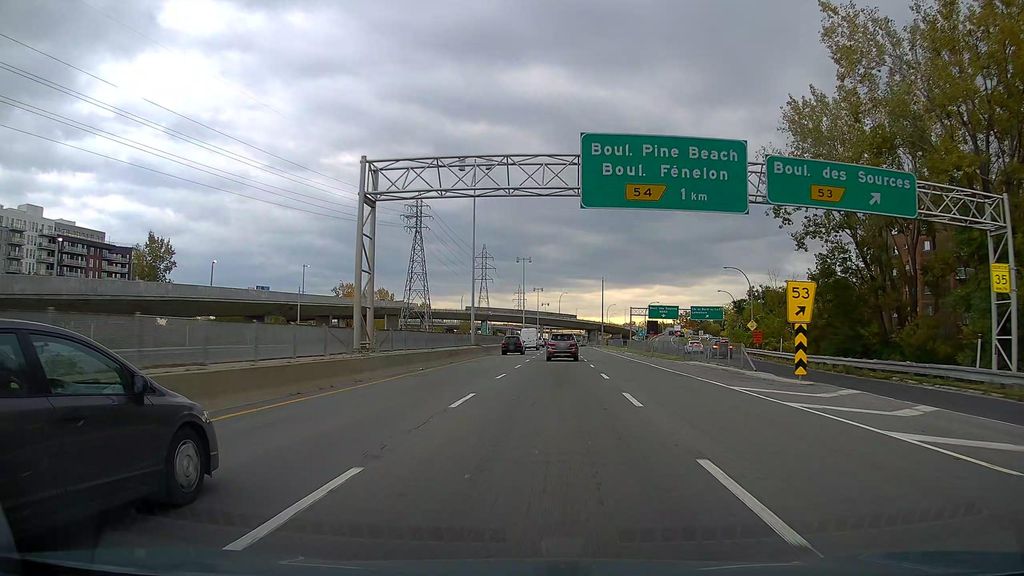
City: montreal